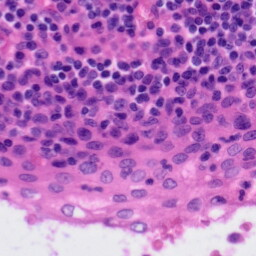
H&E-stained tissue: Tonsil